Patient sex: F
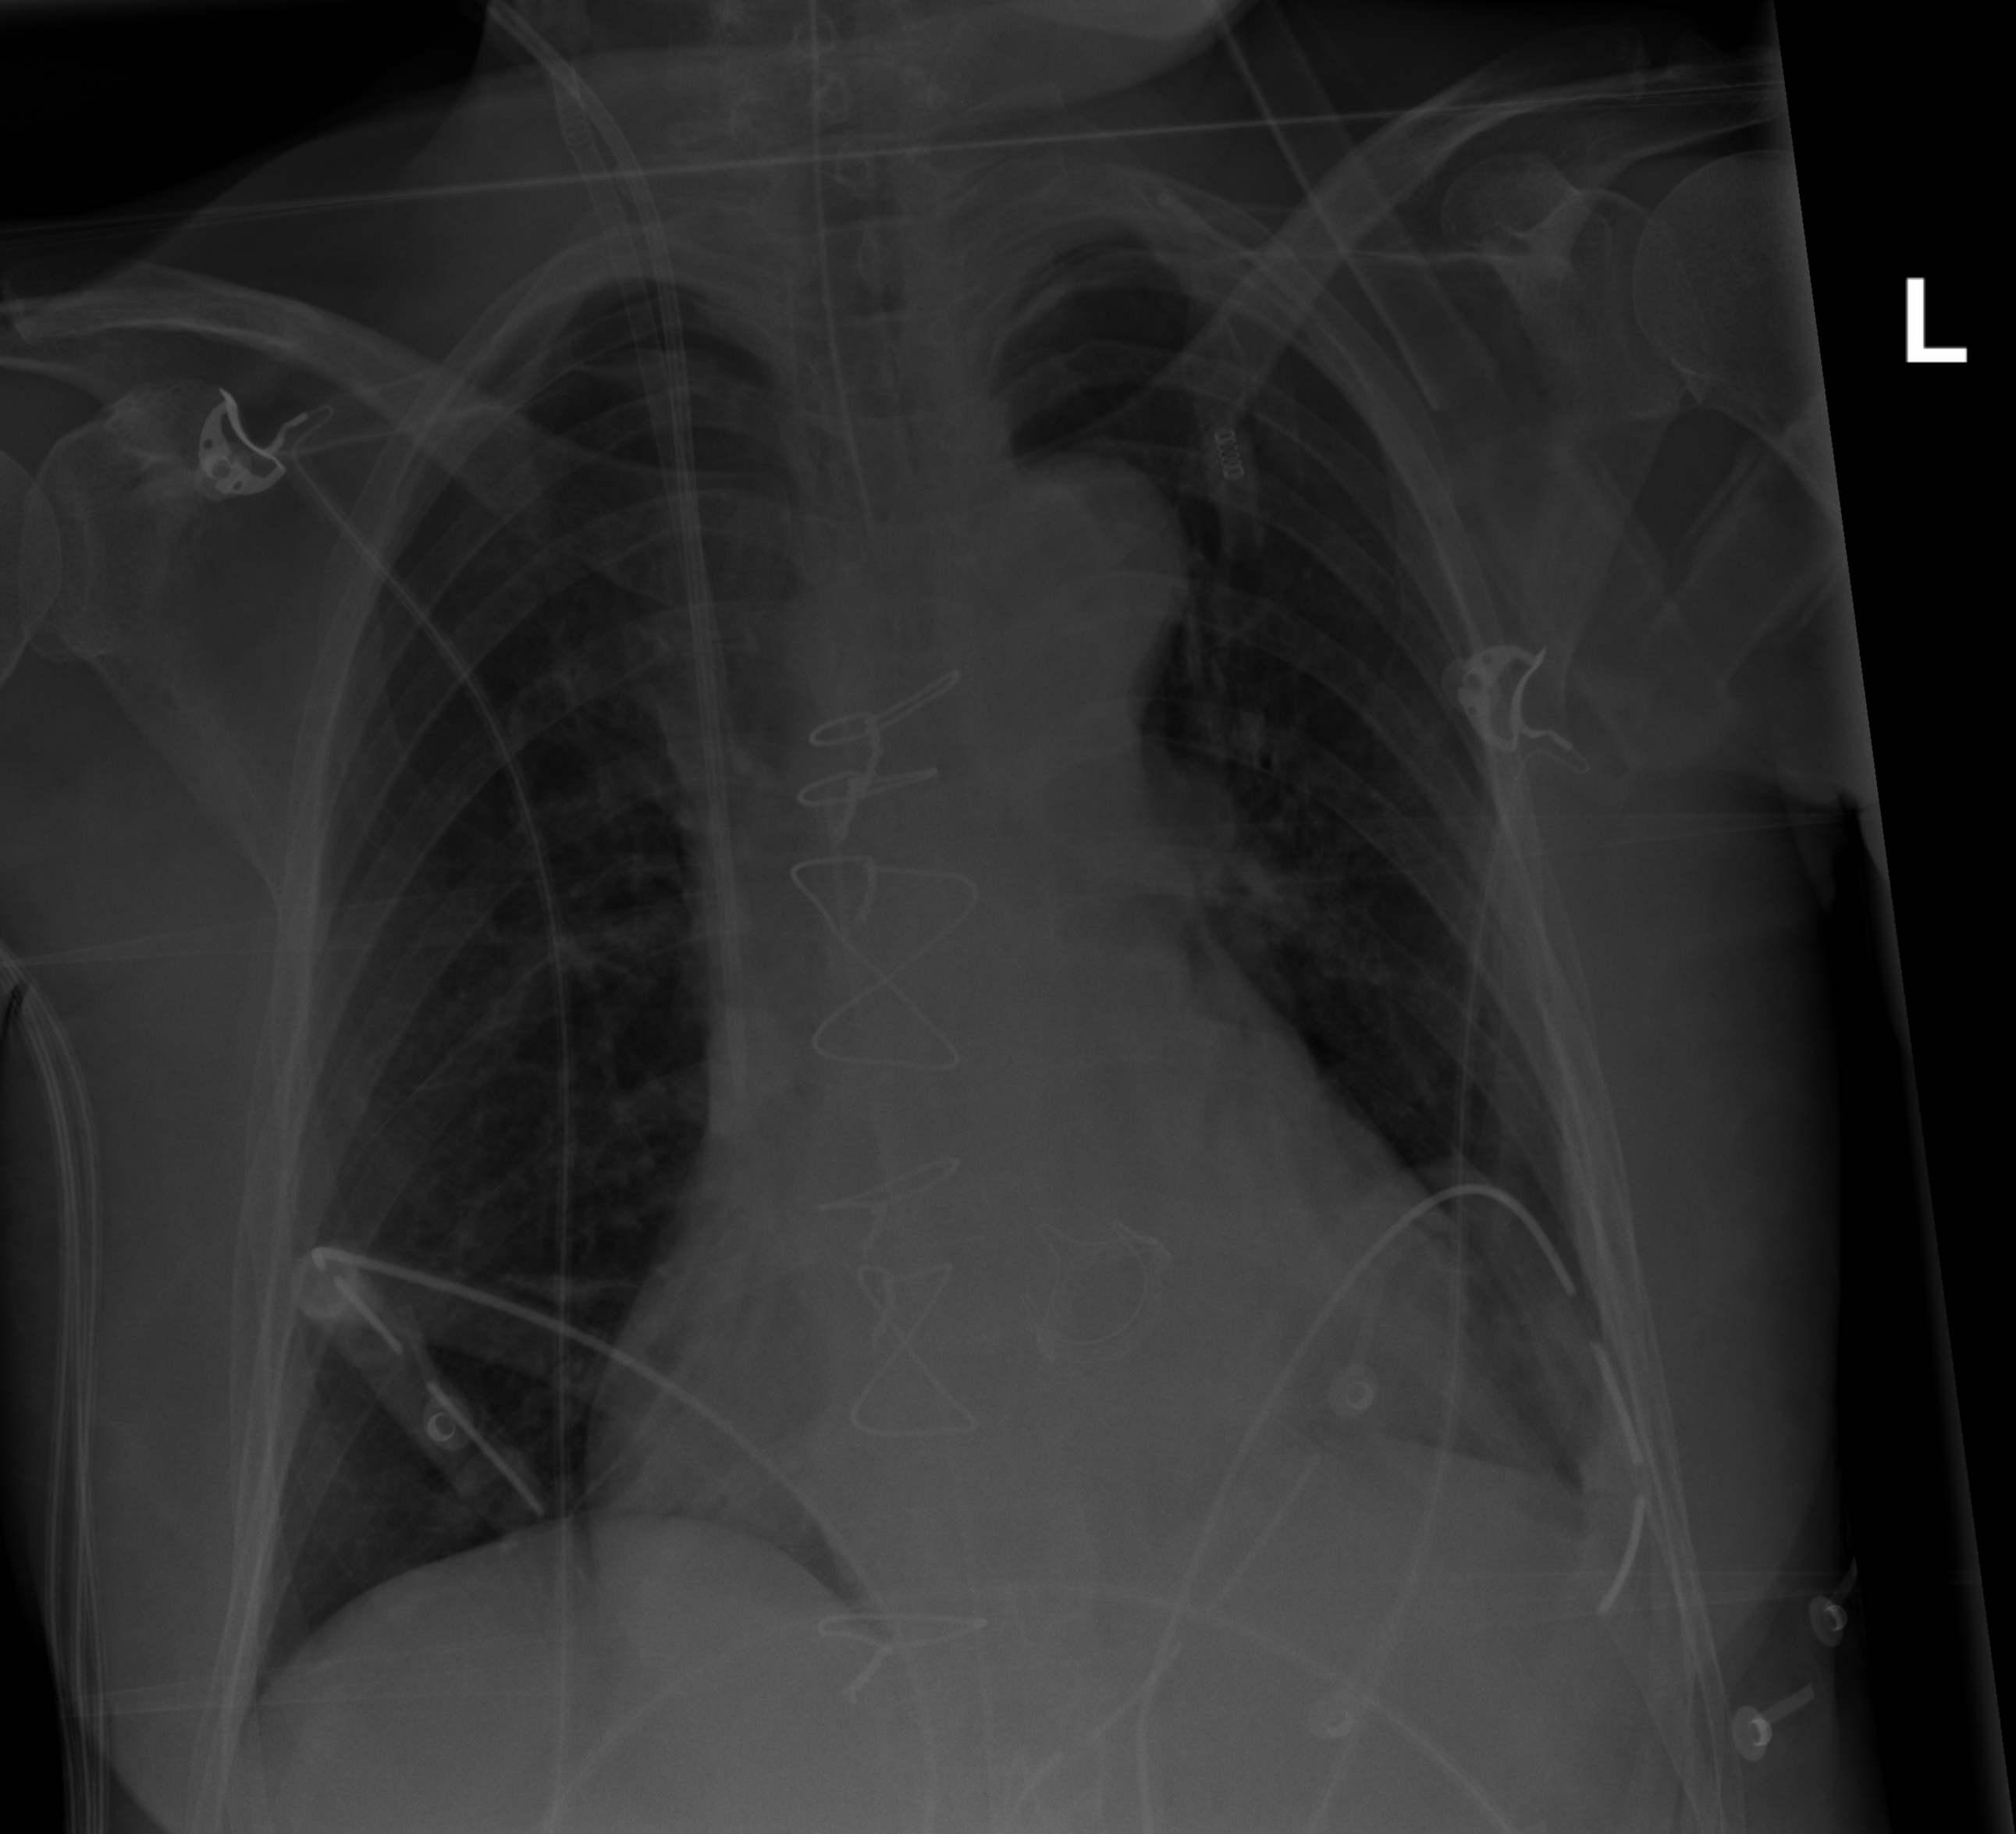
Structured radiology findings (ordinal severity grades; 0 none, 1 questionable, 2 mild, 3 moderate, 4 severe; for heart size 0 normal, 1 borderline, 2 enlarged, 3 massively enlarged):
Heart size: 2
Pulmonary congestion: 0
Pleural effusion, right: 0
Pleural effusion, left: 0
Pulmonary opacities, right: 0
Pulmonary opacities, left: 0
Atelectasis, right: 0
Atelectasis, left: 2